Field crop: maize
Growth stage: 1
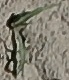
Species: sorghum